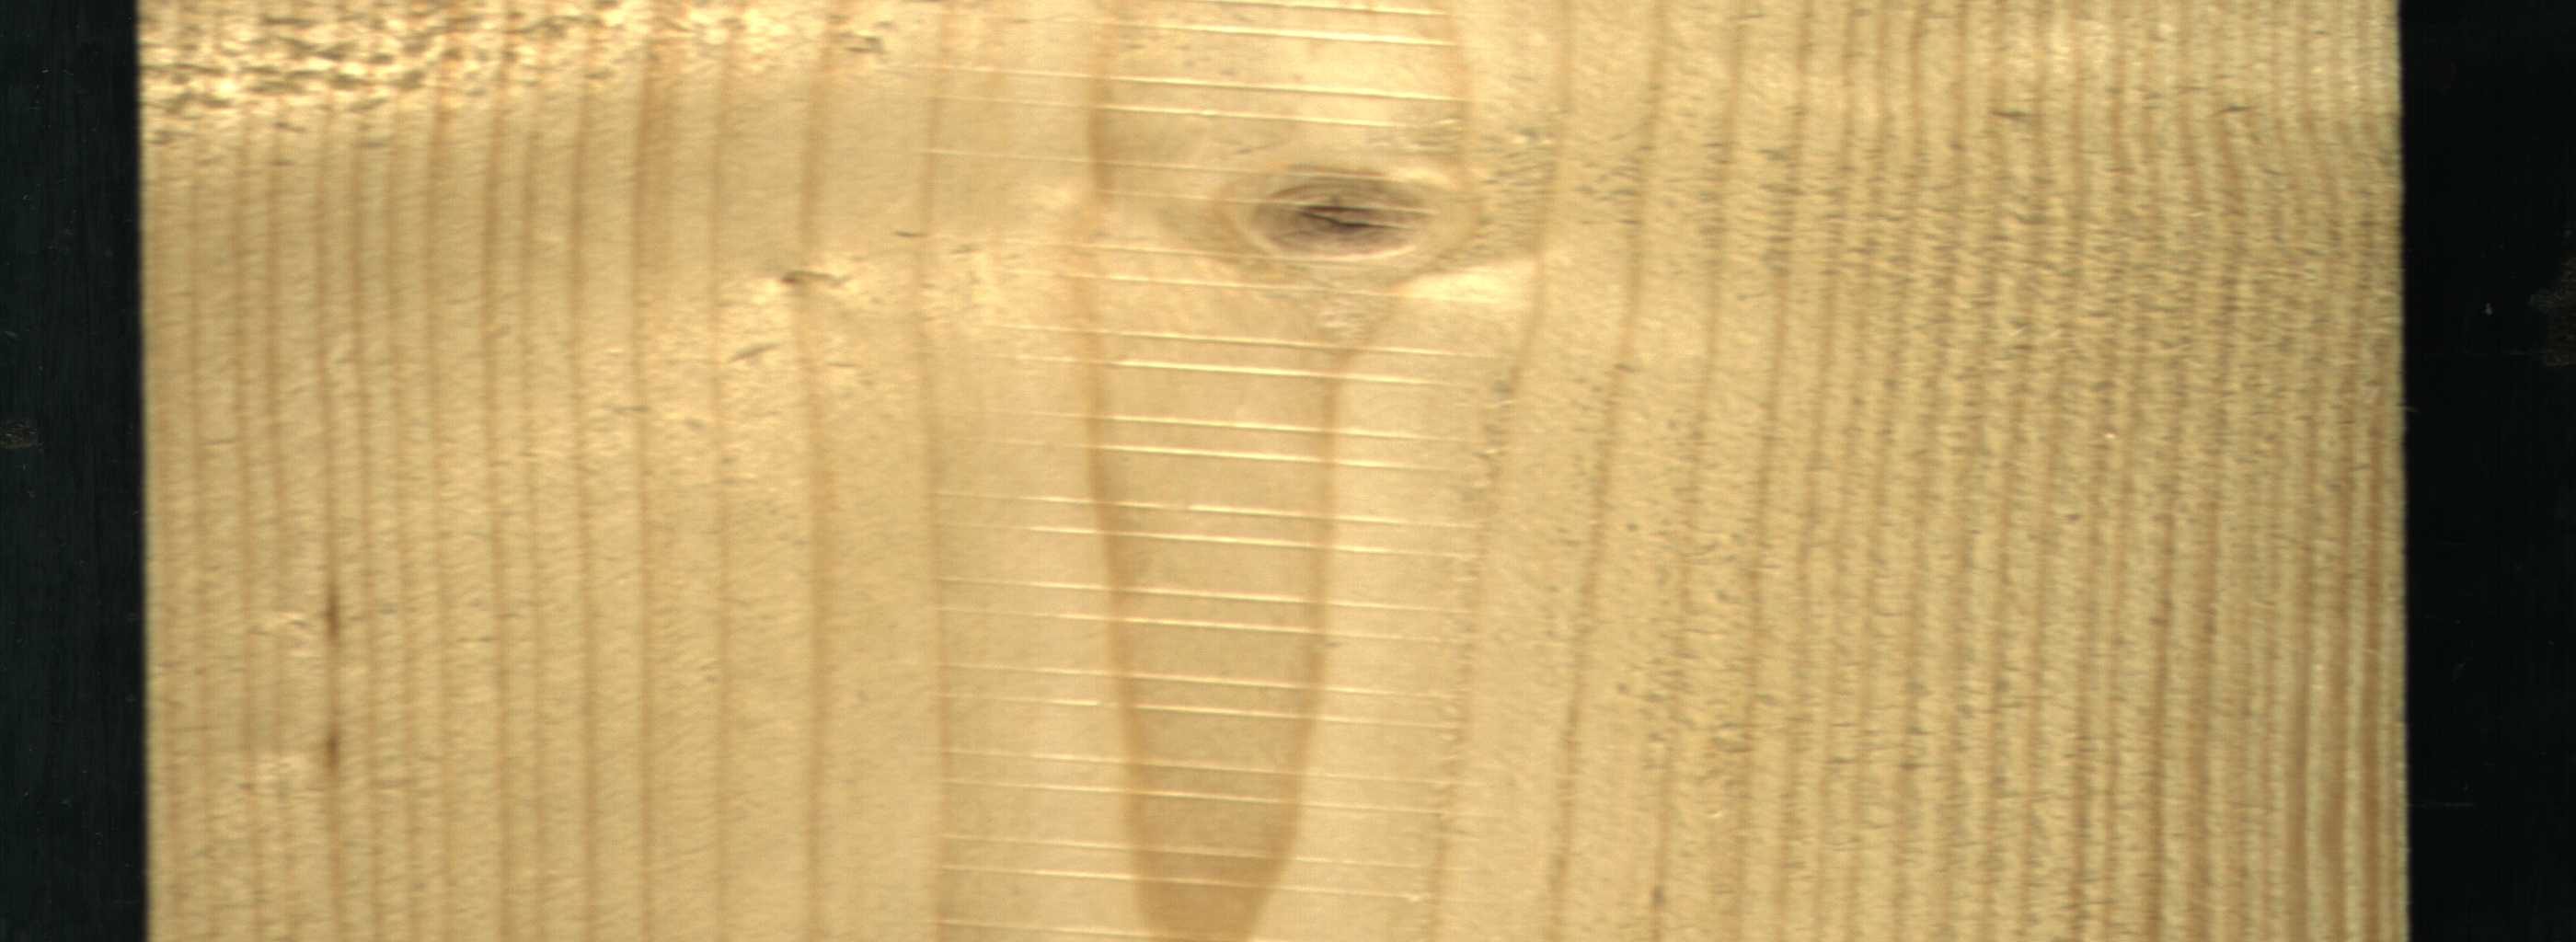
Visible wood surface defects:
Live_Knot